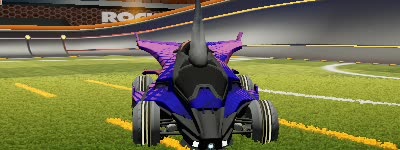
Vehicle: aftershock